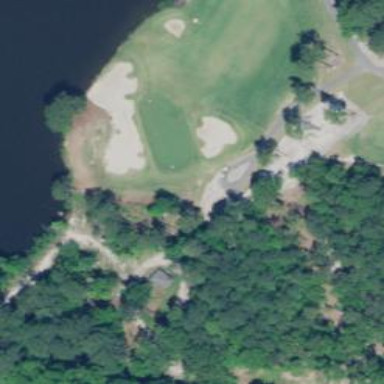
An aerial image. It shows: View of golf hole.